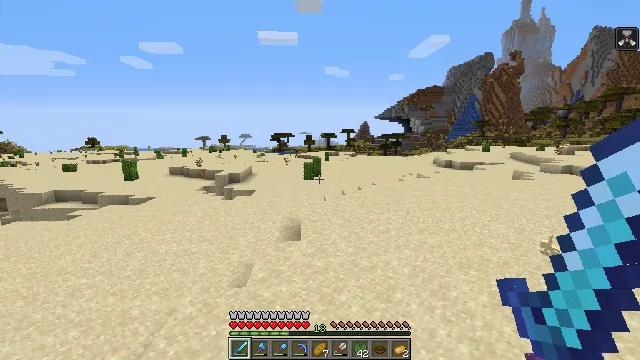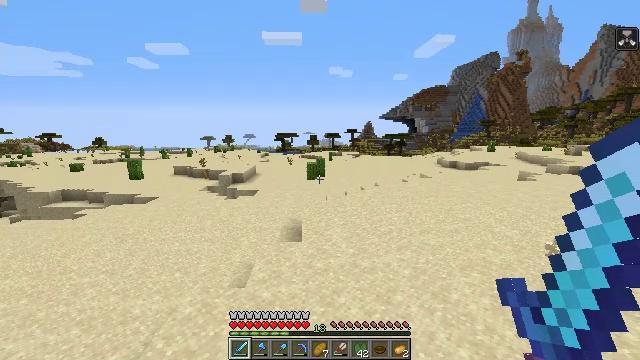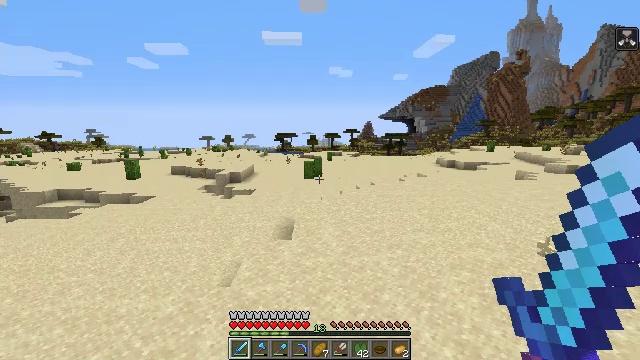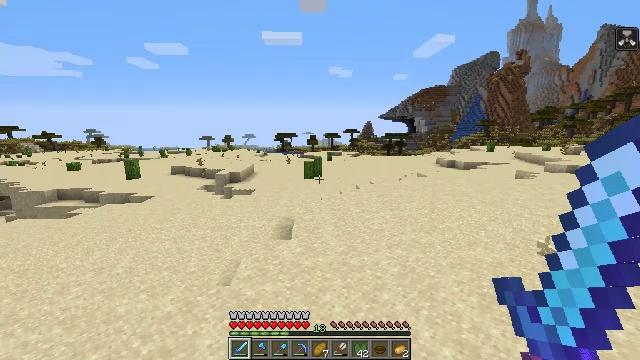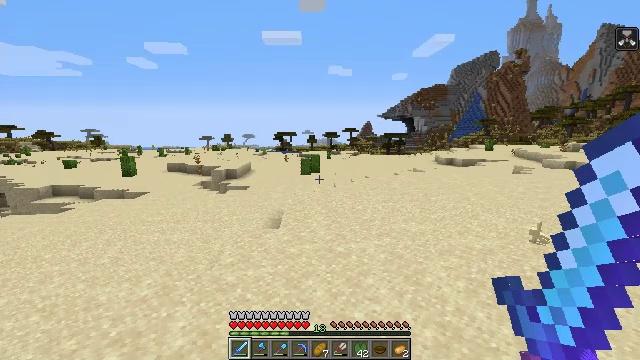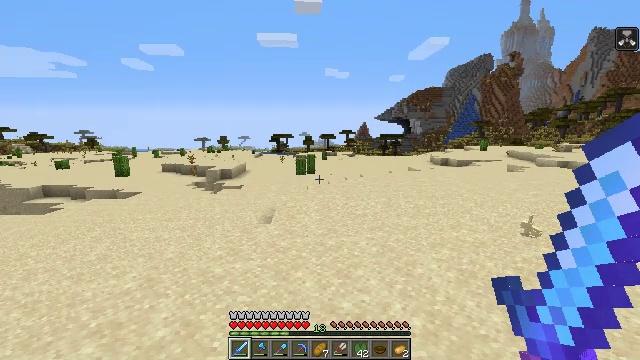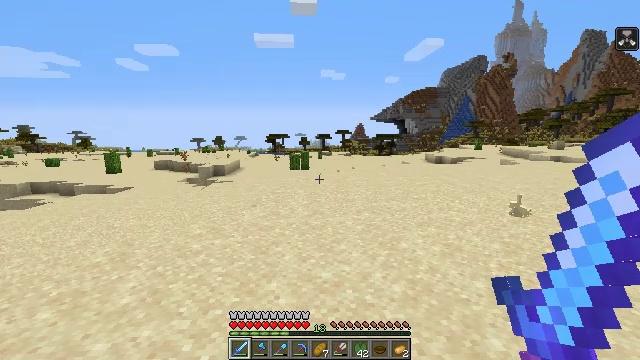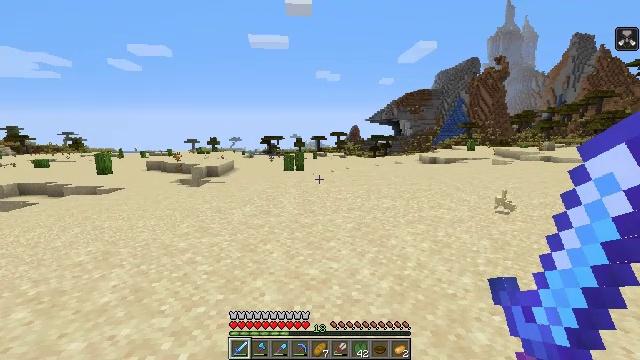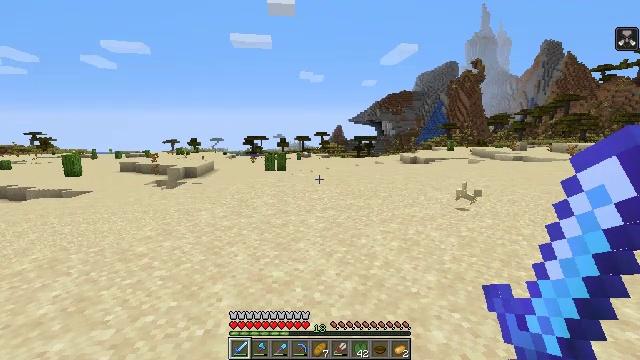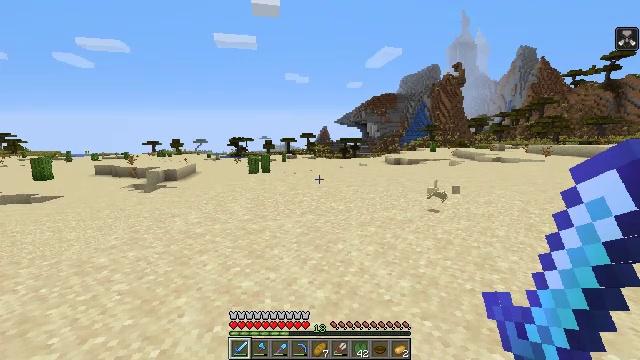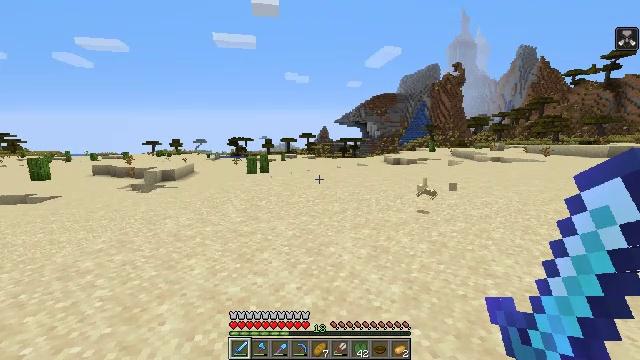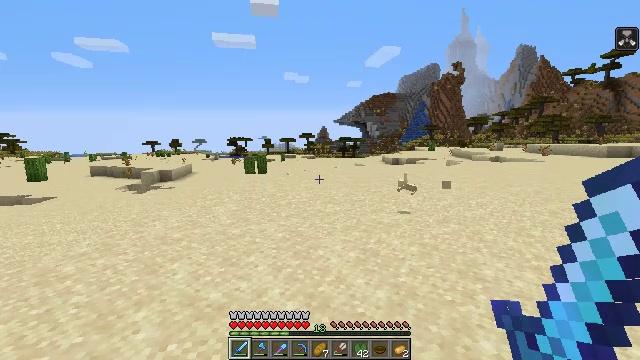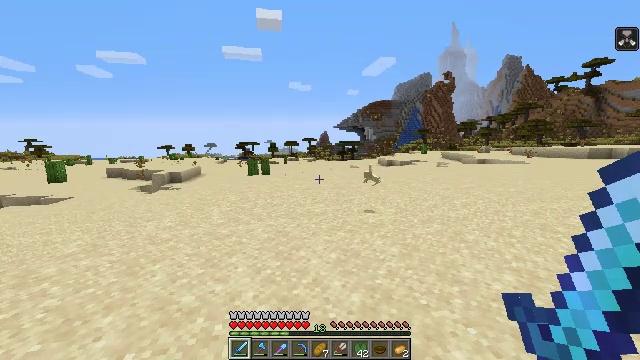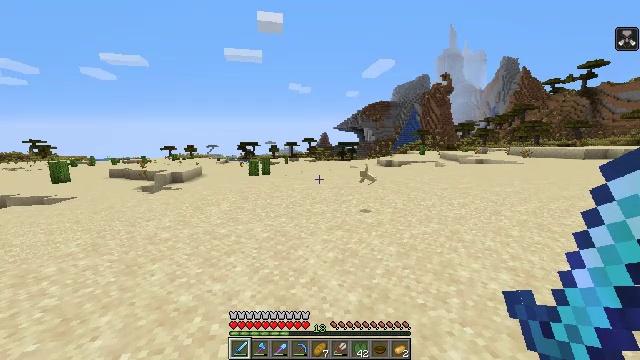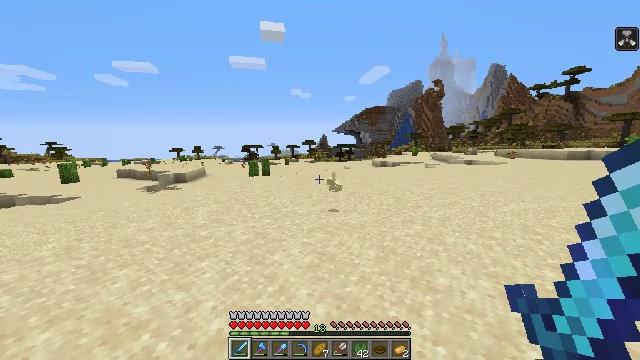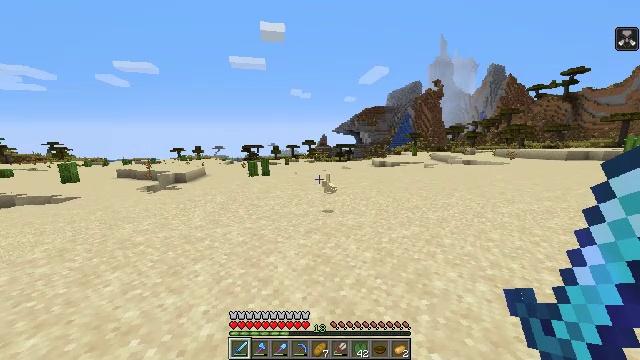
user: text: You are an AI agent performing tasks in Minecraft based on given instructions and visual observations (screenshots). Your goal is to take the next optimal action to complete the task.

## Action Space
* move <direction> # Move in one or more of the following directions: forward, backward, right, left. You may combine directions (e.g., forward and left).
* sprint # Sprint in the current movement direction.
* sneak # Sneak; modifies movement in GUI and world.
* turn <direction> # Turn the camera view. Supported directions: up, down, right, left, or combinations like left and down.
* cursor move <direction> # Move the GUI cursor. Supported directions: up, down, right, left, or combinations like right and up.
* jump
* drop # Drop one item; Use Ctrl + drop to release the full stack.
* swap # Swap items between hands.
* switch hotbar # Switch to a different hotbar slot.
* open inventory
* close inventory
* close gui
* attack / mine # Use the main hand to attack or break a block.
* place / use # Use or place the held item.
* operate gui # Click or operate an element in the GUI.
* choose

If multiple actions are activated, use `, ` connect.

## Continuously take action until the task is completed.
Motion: motion action
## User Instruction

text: Drop a bowl.
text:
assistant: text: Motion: move right
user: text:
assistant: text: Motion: move right
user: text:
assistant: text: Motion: move right
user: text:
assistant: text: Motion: move right
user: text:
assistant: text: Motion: move right
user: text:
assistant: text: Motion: move right
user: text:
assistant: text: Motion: move right, turn right
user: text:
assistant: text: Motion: move forward and move right, turn right
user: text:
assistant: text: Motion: move forward and move right, turn right
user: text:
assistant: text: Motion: move right
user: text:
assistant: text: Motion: move forward and move right
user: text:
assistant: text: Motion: move forward and move right
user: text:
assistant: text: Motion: move forward and move right
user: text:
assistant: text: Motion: move forward and move right
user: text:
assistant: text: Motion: move forward and move right
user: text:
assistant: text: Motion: move forward and move right
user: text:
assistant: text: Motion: move forward and move right
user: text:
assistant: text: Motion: move forward and move right
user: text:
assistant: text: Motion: move forward and move right
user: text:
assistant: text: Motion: move forward and move right
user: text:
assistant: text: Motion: move forward and move right
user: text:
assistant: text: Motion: move forward and move right
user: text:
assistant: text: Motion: move forward and move right, jump
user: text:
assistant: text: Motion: move forward and move right, jump
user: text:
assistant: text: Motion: move forward and move right, jump
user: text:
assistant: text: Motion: move forward and move right, jump
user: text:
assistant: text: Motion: move forward and move right, jump
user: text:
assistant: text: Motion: move forward and move right, jump
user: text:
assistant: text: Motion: move forward and move right, jump
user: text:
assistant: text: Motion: move forward and move right, jump